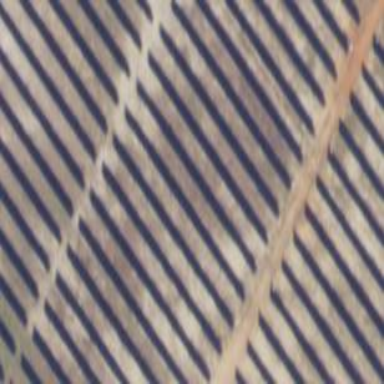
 consisting of solar photovoltaic panels."